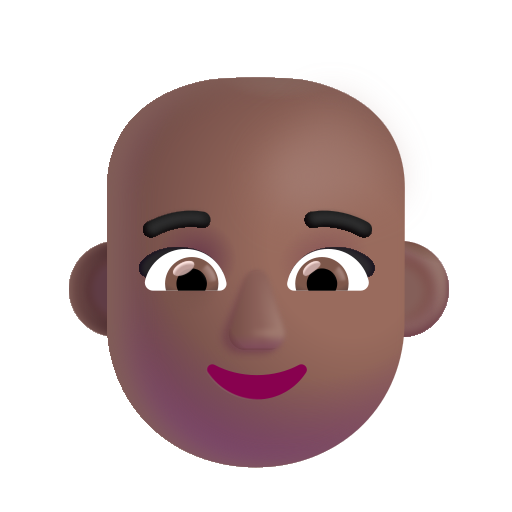
woman bald color  dark